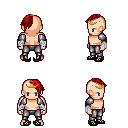
a pixel art fantasy rpg character, male body template, human, light skin, steel arm armor, metal pants, red long mohawk hairstyle, gold tiara, white cloth bandages, ghillies, four views (front, back, left, right), 2x2 character sprite sheet, small pixel art, hard edges, no anti-aliasing